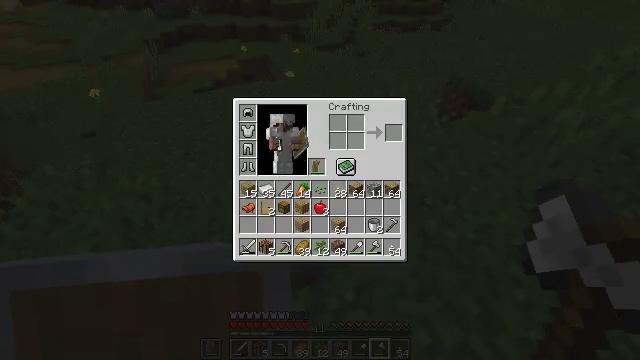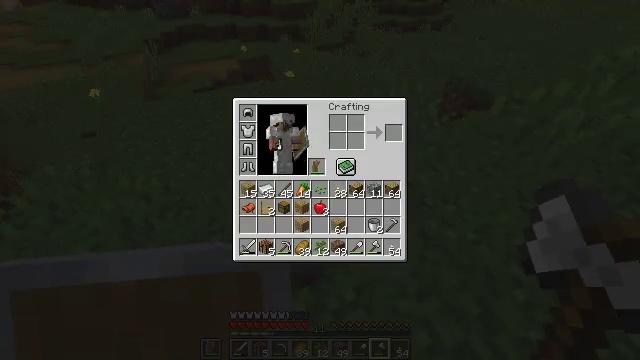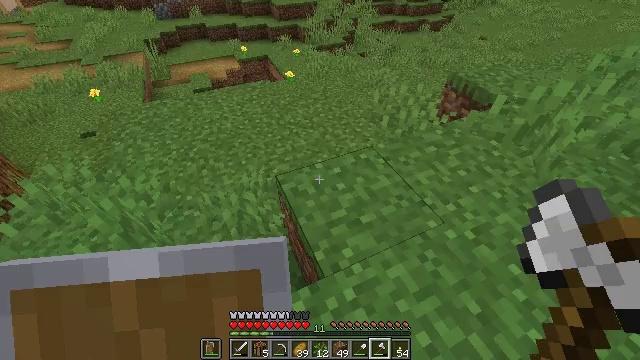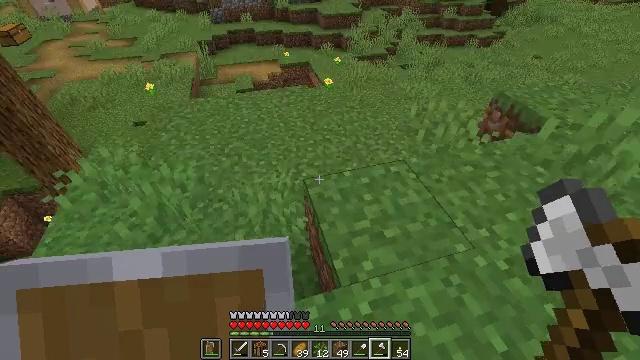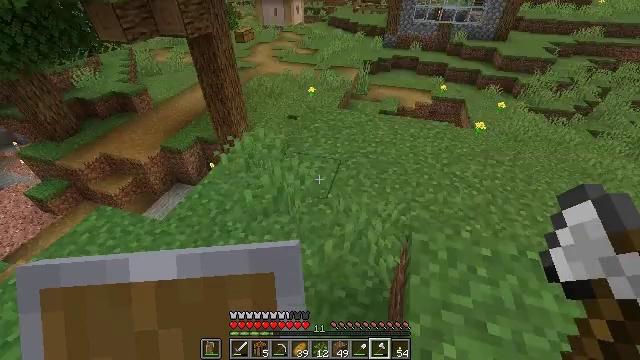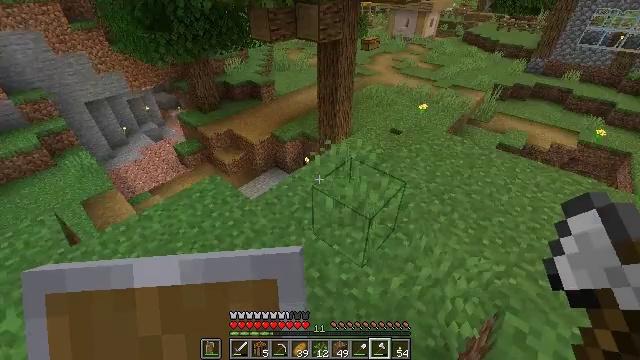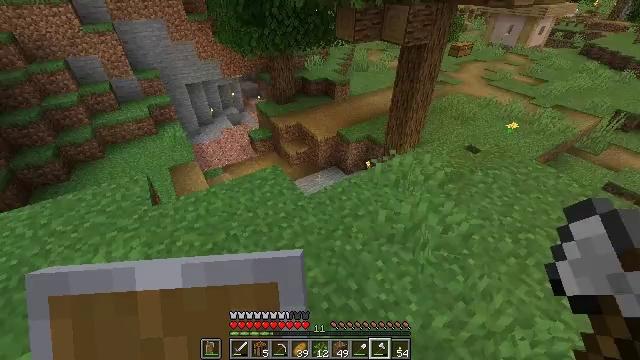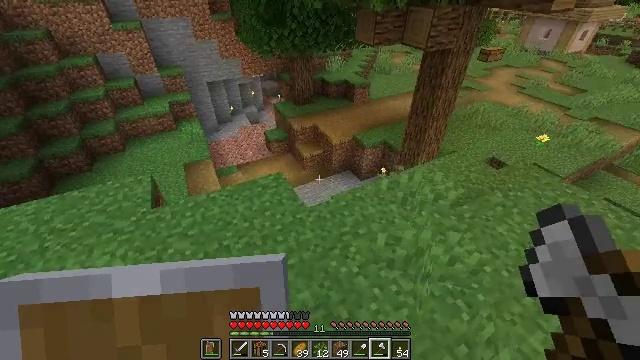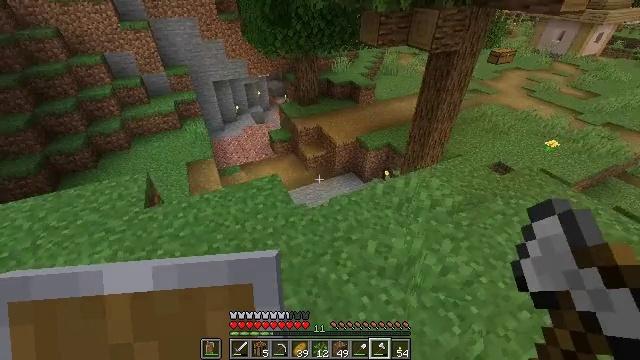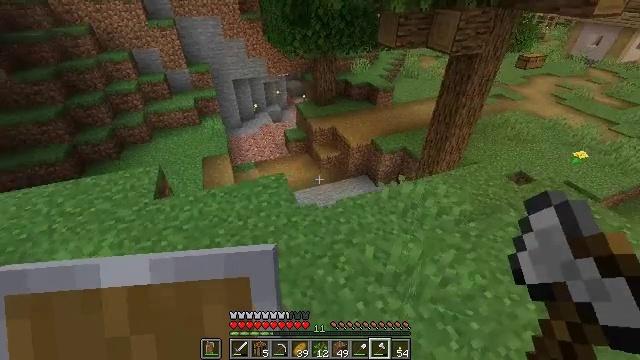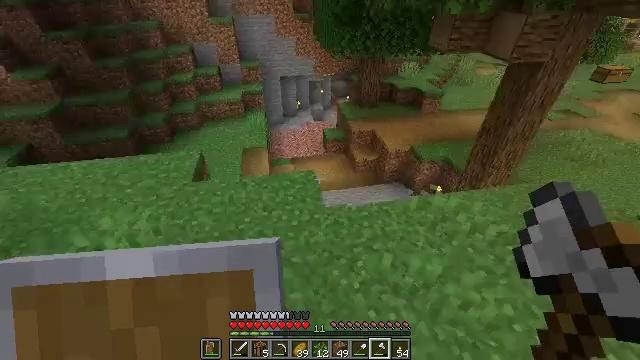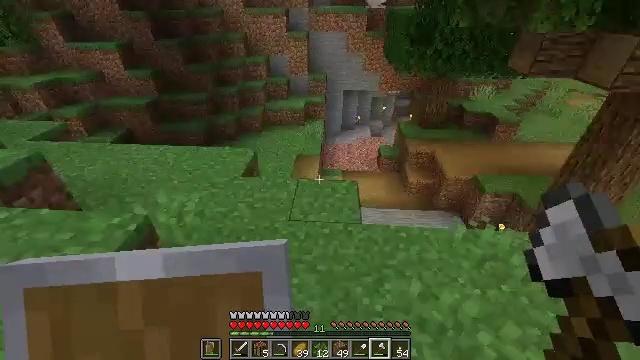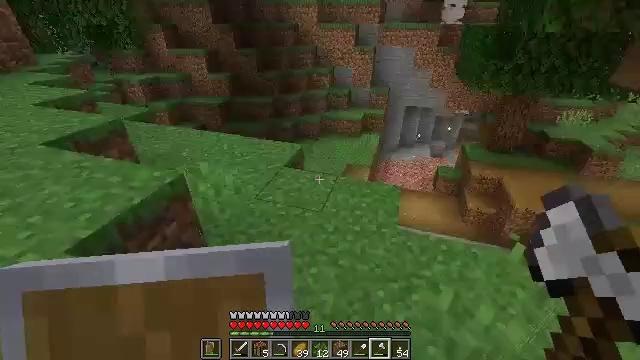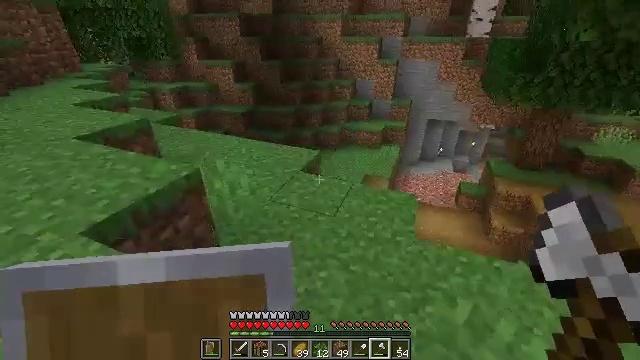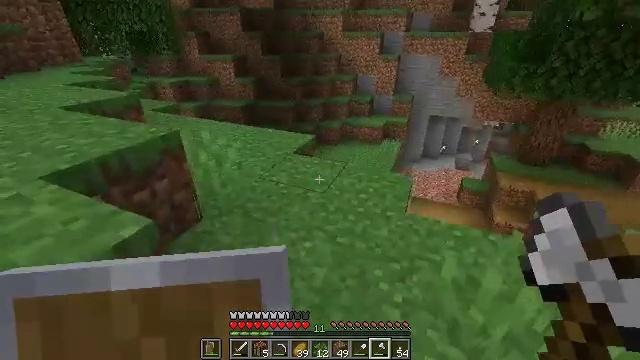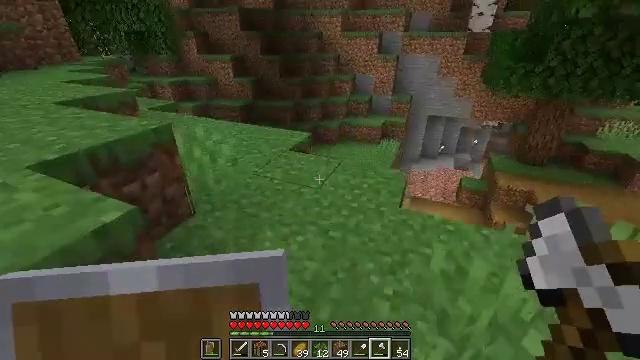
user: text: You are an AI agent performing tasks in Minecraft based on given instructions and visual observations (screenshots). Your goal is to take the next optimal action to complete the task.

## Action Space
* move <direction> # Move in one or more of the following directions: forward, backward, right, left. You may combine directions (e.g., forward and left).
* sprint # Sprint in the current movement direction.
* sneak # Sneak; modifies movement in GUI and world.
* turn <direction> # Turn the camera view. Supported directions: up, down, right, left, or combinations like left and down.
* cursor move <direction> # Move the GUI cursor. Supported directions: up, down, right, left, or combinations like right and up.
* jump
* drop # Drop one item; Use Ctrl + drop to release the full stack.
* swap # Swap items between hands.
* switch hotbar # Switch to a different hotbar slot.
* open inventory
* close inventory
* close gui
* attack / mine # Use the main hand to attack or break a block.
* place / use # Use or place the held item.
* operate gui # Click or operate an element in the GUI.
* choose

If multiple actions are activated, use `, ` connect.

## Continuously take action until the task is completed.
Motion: motion action
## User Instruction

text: Make an oak sign using planks.
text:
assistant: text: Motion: no_op
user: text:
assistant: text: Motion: close inventory
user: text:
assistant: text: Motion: turn left and up, close inventory
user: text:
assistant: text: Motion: move forward, turn left and up, close inventory
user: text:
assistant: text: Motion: move forward, turn left and up
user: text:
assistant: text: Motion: move forward and move right, turn left
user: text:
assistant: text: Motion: move forward and move right, turn left
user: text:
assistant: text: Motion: move right, turn left
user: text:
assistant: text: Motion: move right, turn left
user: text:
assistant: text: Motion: move right, turn left
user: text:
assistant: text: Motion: move right, turn left and up
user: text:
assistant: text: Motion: move right, turn left and up
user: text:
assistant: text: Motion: move right, turn left and up
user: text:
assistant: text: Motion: no_op
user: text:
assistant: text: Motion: no_op
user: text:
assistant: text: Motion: turn left and up
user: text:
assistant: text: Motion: turn up
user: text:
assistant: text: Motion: move left, turn up
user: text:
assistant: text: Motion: move left, turn left and up
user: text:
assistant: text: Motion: move left, turn left and up
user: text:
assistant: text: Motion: move left, turn up
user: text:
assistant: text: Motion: move left
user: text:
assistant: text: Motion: move left, jump
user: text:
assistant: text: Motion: move left, jump
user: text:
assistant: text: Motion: move left, jump
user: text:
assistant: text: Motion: move left, jump
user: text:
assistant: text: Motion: move left, jump
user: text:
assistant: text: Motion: move left, jump
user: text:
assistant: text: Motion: move left
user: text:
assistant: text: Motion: move left